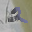
Label: 2